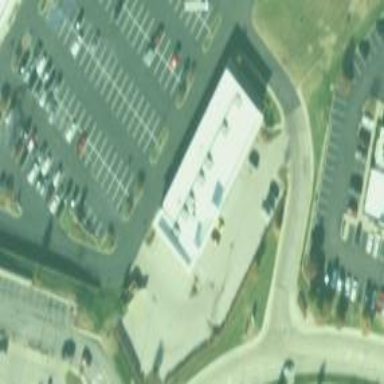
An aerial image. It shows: Commercial building.